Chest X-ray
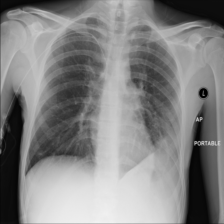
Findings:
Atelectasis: negative
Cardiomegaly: negative
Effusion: negative
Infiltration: negative
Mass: negative
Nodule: negative
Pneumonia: negative
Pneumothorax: negative
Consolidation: negative
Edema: negative
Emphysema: negative
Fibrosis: positive
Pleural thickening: negative
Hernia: negative